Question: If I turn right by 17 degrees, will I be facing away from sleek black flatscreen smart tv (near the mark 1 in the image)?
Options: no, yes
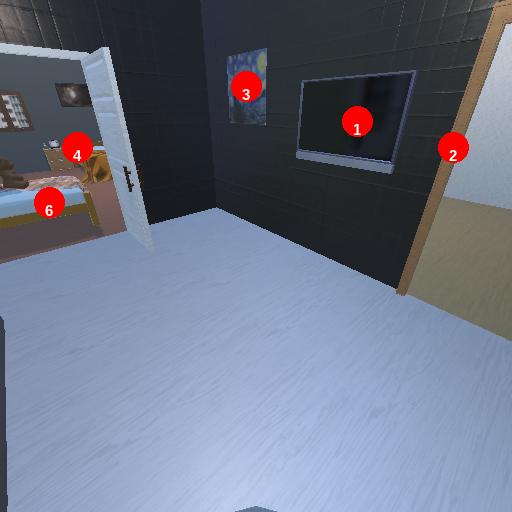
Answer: no